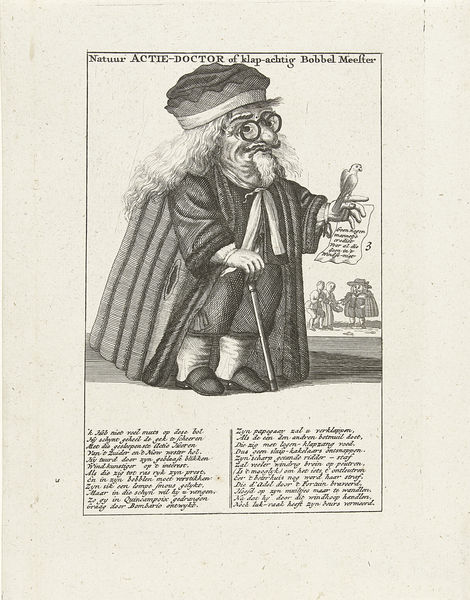
Titel: Karikatuur van dwerg en de windhandel
Standort: Amsterdam
Institution: Rijksmuseum
Schlagwörter: mann, vogel, hut, tuch, natur, mantel, stock, schrift, grafik, karikatur, buch, zettel, seite, karrikatur, text, brille, niederländisch, gelehrter, holländisch, doktor, doctor, meester, doktore, bobbel